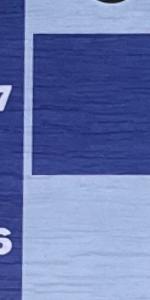
Label: Empty